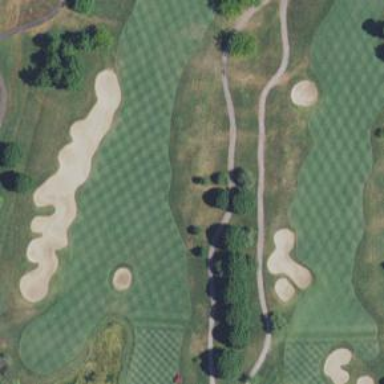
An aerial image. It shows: View of golf hole.